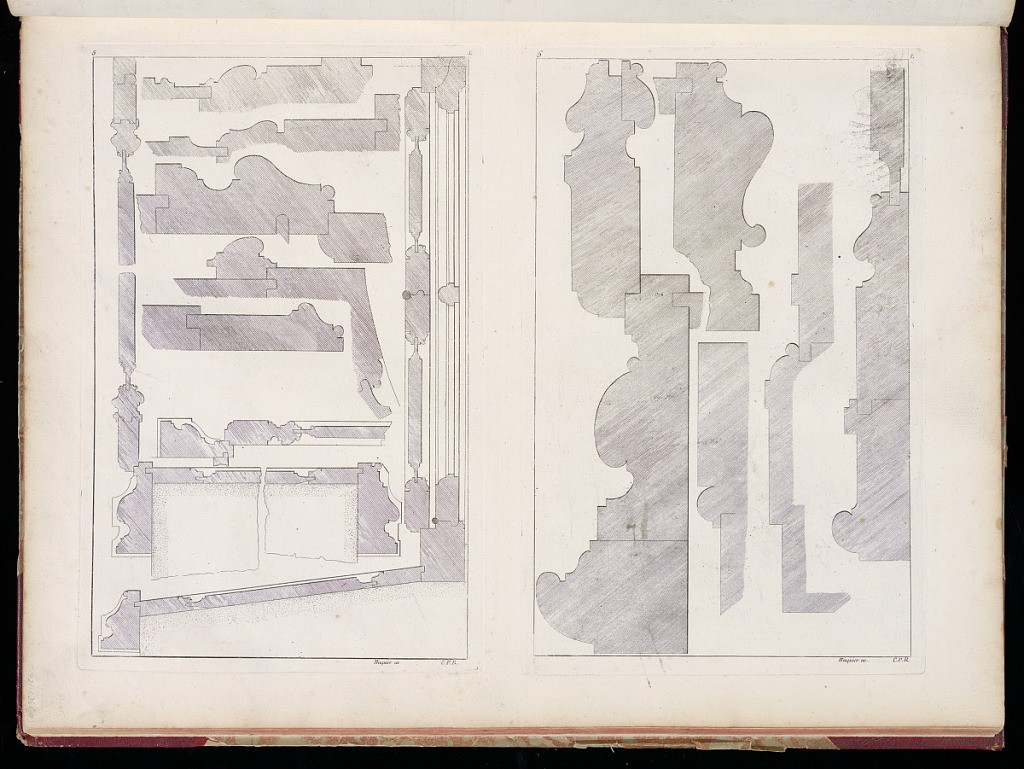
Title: Profile Designs for Stone and Woodworking
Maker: Gilles-Marie Oppenord, French, 1672–1742
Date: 1749-1761
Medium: Etching and engraving on laid paper
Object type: Bound print
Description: Page printed with two plates of profile designs for stone and woodworking. Both plates are numbered; neither are signed.